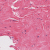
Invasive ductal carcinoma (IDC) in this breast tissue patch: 0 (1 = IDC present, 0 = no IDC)